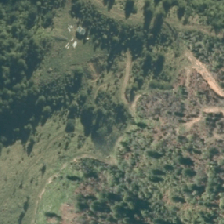
Land cover: broadleaved_indigenous_hardwood